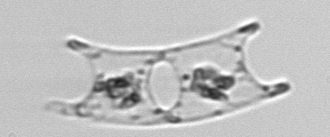
Label: Eucampia